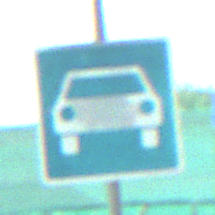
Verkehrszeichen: Kraftfahrstrasse
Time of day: MorningAfternoon
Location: Roofed (Special)
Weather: PartlyCloudy
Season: NotSpecified
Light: Natural